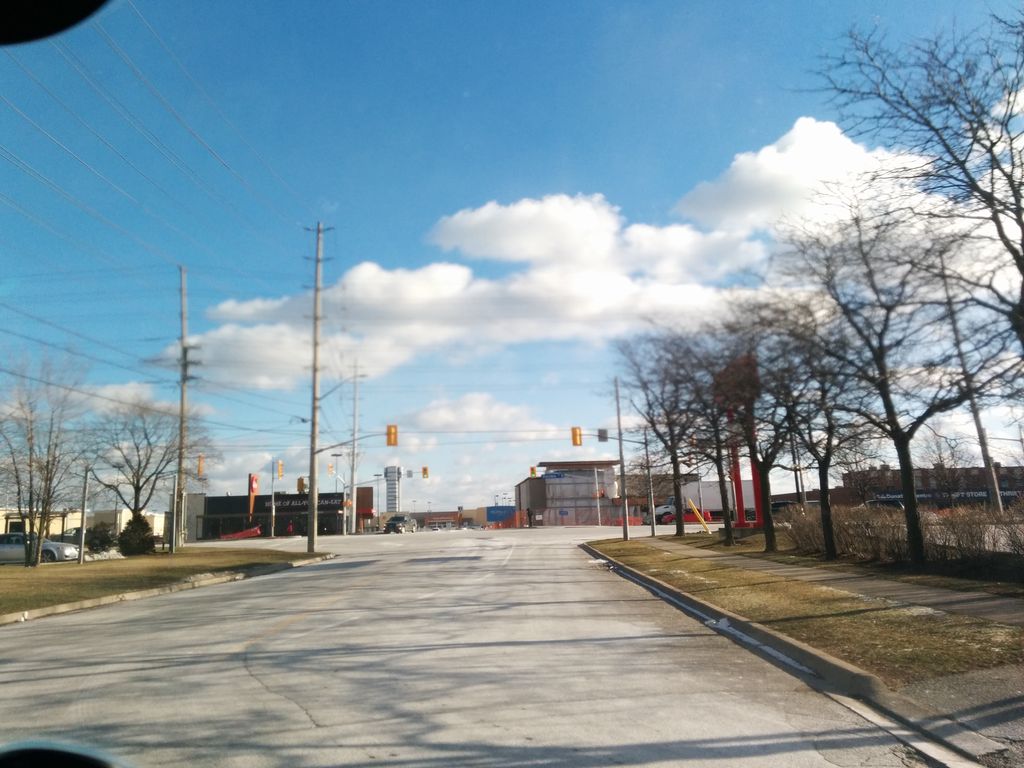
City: toronto